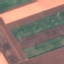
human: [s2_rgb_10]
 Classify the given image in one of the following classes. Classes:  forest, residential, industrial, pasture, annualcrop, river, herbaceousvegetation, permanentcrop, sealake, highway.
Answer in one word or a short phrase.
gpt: AnnualCrop